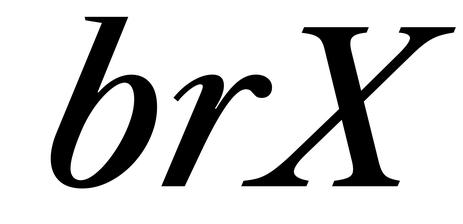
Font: LibreCaslonText-Italic_Medium_Italic